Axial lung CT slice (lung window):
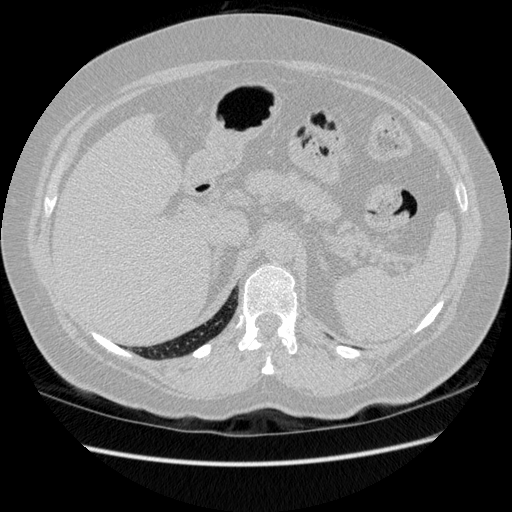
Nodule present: no